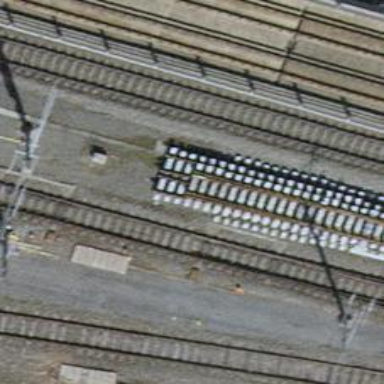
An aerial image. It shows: Single-track railway with electrified contact lines.